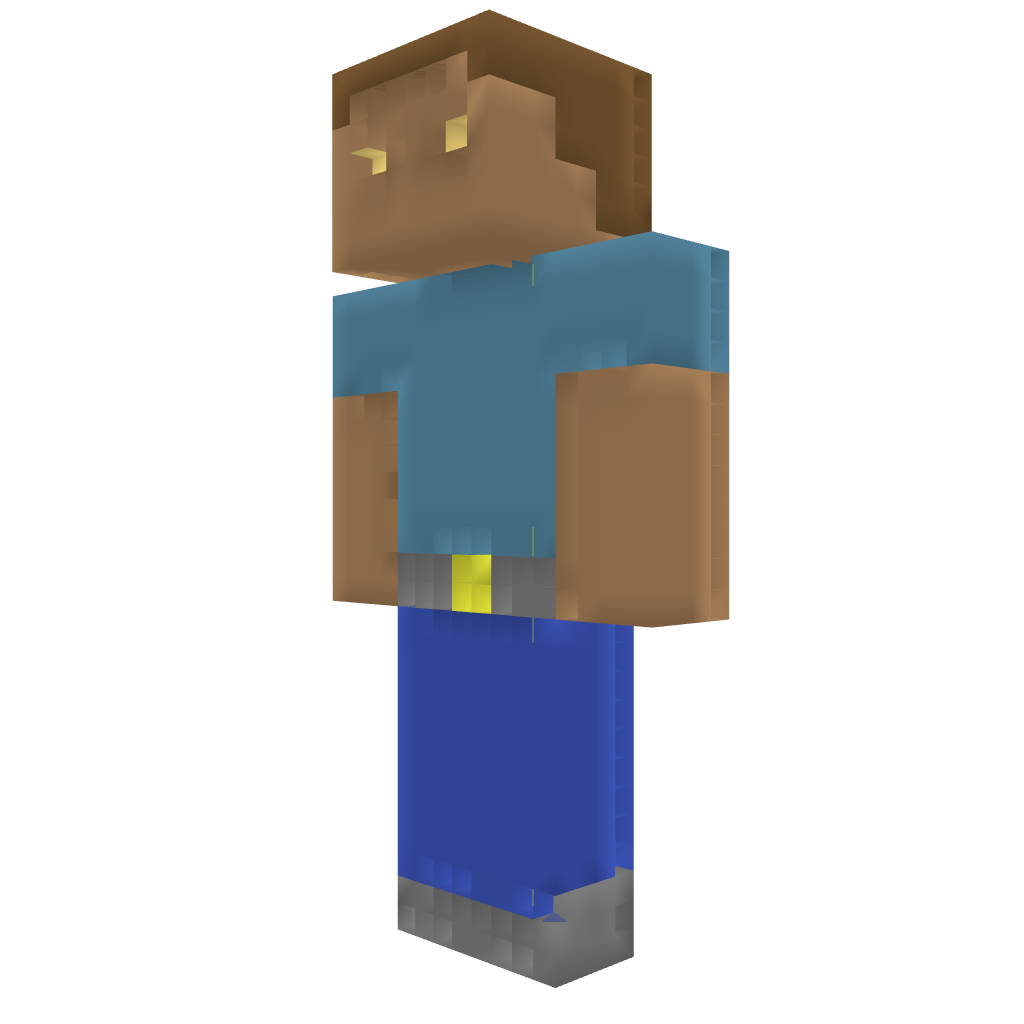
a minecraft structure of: Minecraft dude high quality